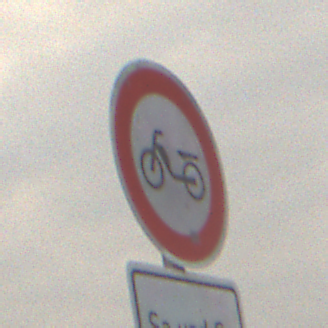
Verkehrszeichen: VerbotMofas
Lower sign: ZeitangabenMitBeschraenkungAufWochentage8
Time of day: MorningAfternoon
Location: Outdoor (Suburban)
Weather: Overcast
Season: NotSpecified
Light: Natural